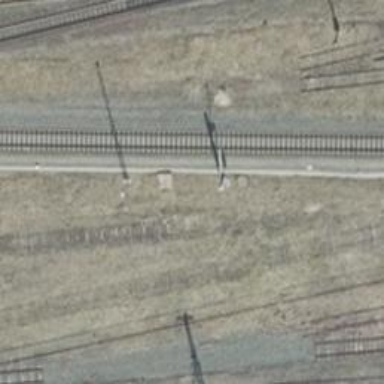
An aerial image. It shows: Railway track with contact line for electrification.